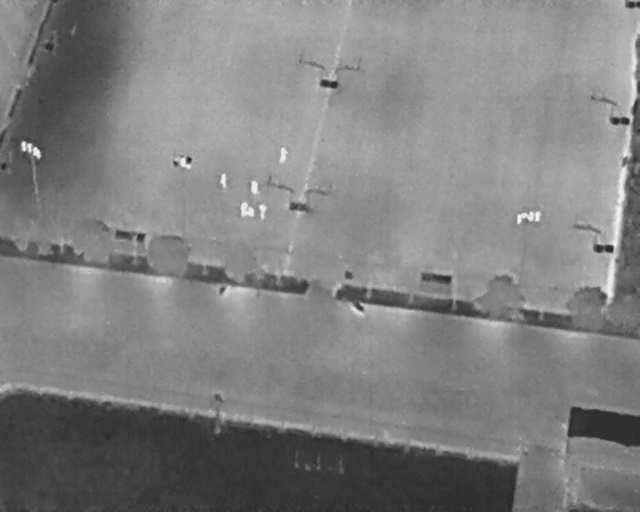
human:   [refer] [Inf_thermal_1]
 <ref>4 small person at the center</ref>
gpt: <box>[[38, 35, 41, 37, 2], [33, 34, 36, 35, 2], [38, 40, 40, 42, 2], [39, 40, 42, 41, 2]]</box>

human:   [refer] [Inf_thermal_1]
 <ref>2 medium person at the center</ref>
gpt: <box>[[42, 29, 45, 31, 2], [36, 39, 39, 41, 2]]</box>